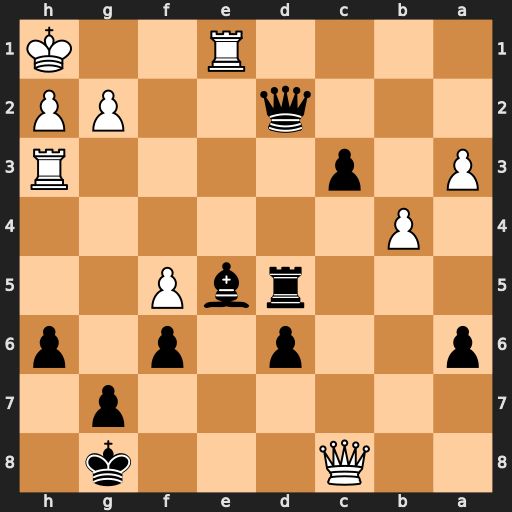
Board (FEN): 2Q3k1/6p1/p2p1p1p/3rbP2/1P6/P1p4R/3q2PP/4R2K
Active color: b
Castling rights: -
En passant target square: -
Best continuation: Kh7 Rg1 c2 Qe8 Qg5